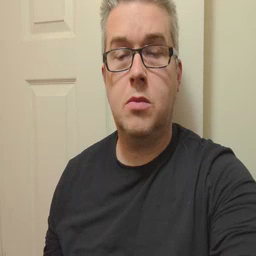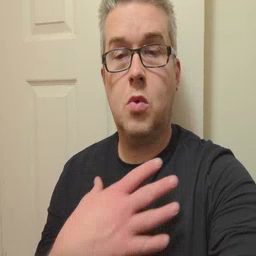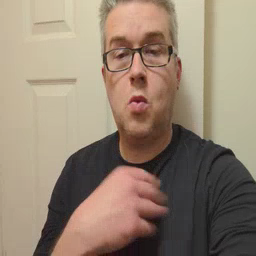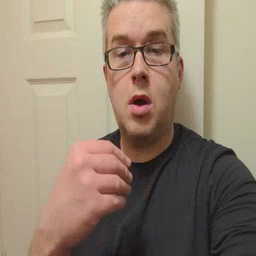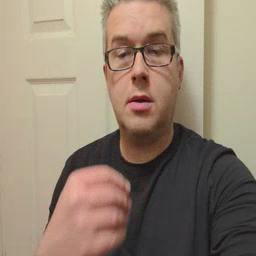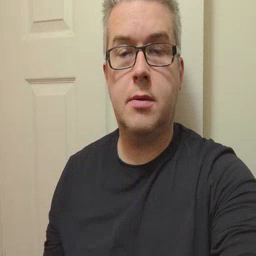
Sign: white